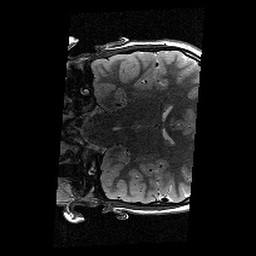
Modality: T2w
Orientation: coronal
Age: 11
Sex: male
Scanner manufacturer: siemens
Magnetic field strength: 3 T
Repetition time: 9.23 s
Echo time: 0.067 s